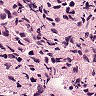
Metastatic tissue present: yes